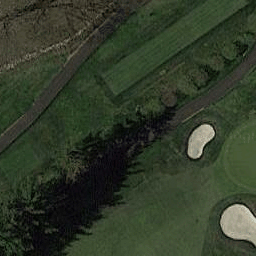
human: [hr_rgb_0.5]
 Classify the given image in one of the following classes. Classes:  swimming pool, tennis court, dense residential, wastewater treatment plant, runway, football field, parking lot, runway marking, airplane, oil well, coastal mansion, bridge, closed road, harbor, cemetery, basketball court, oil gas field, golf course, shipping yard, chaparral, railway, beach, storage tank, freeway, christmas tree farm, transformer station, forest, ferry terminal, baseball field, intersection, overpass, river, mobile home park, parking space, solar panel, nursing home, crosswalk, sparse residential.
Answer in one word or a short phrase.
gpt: golf course